Question: I am using Wiris Editor as a plugin in TinyMCE. When I insert equation from Wiris Editor it displays it as an image in TinyMCE - I found this is embedded image but when I click the source tag to save the content it is the mathml format. I am unable to save the equation and searched almost everywhere but could not find a solution and I don't know why this is happening.

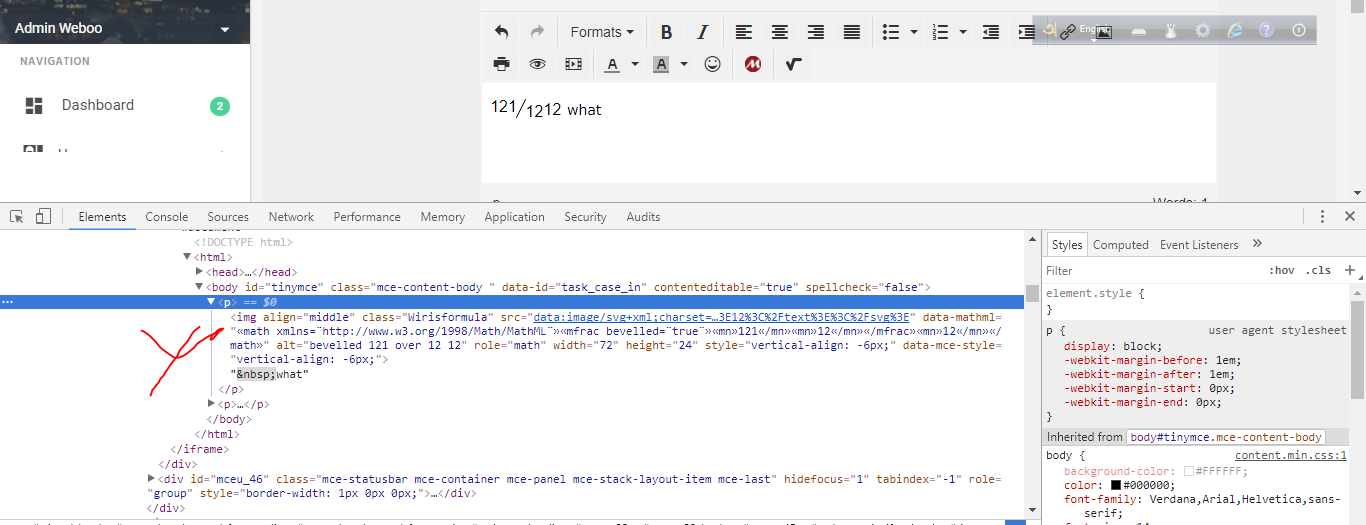
Answer: well.. you can not convert mathxml to HTML DOM Elements in a smoothly way. but you can make a trick to trace the code from the inspect element by the help of console.
wiris plugin used to render a iframe so you have to dig into the iframe document first.